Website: walmart
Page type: billing-address
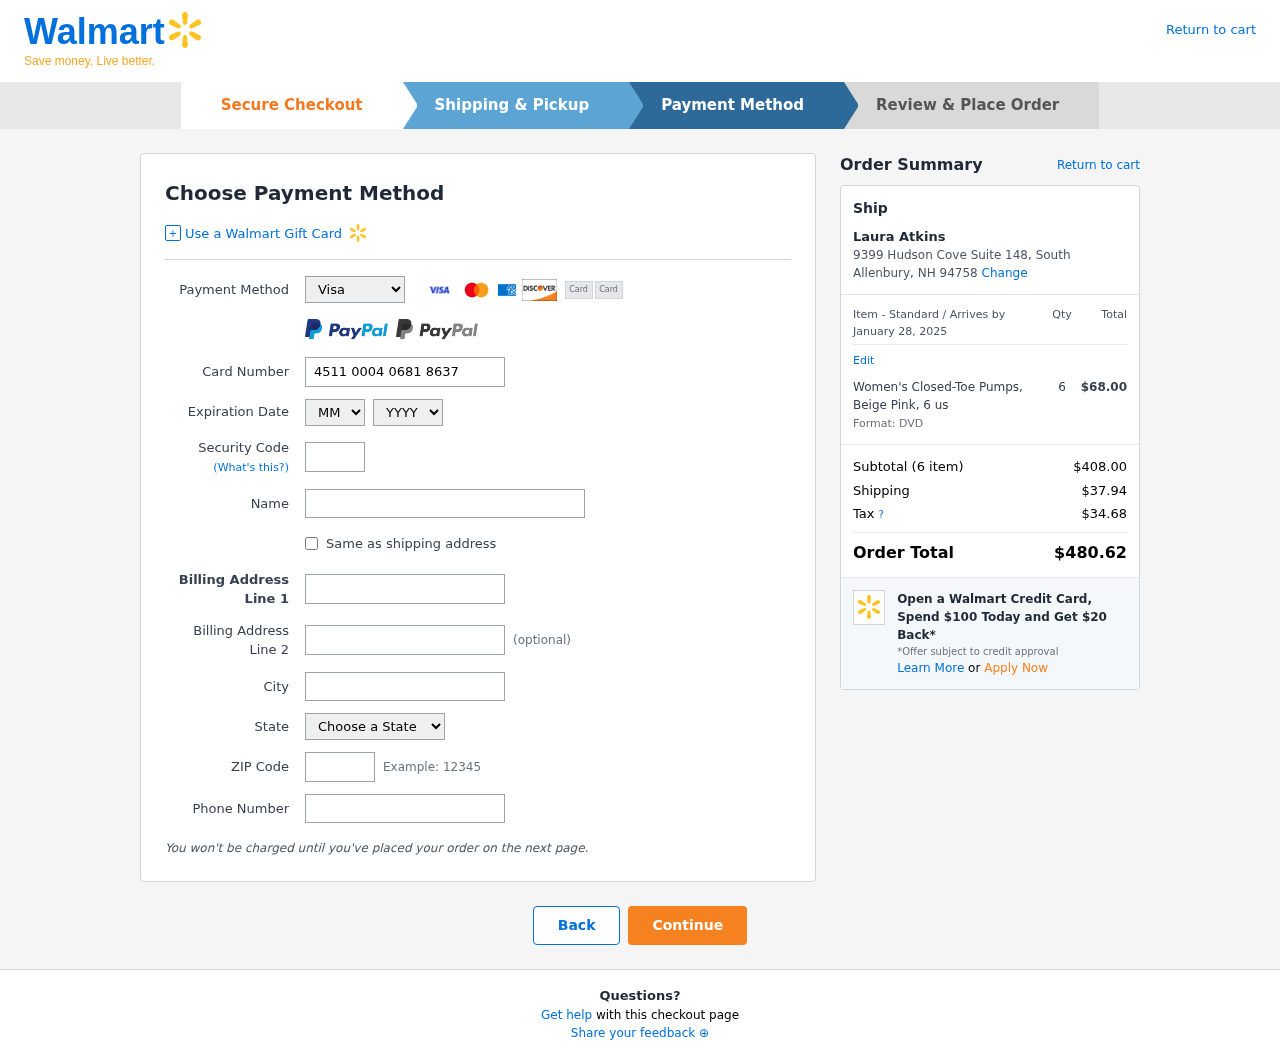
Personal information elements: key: PII_CARD_CVV
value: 021
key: PII_CARD_EXPIRY_MONTH
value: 06
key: PII_CARD_EXPIRY_YEAR
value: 29
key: PII_CARD_NUMBER
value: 4511 0004 0681 8637
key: PII_CARD_TYPE
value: Visa
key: PII_CITY
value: South Allenbury
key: PII_CITY_STATE_ZIP
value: South Allenbury, NH 94758
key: PII_FULLNAME
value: Laura Atkins
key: PII_PHONE
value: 8029355763
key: PII_POSTCODE
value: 94758
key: PII_STATE
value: New Hampshire
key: PII_STREET
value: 9399 Hudson Cove Suite 148
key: PII_STREET2
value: Suite 258
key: PII_FULLNAME2
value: Laura Atkins
Product elements: key: PRODUCT1_NAME
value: Women's Closed-Toe Pumps, Beige Pink, 6 us
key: PRODUCT1_PRICE
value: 68
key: PRODUCT1_QUANTITY
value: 6
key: PRODUCT1_DESC
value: Format: DVD
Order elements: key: ORDER_DELIVERY_DATE
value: January 28, 2025
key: ORDER_NUM_ITEMS
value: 6
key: ORDER_SUBTOTAL
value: $408.00
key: ORDER_SHIPPING_COST
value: $37.94
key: ORDER_TAX
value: $34.68
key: ORDER_TOTAL
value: $480.62